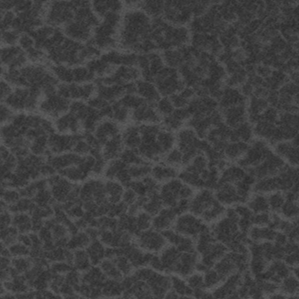
Label: frost